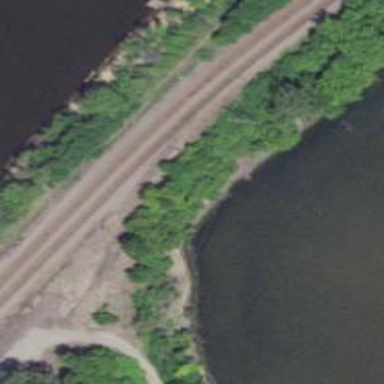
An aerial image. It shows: Disused railway spur service.